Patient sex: M
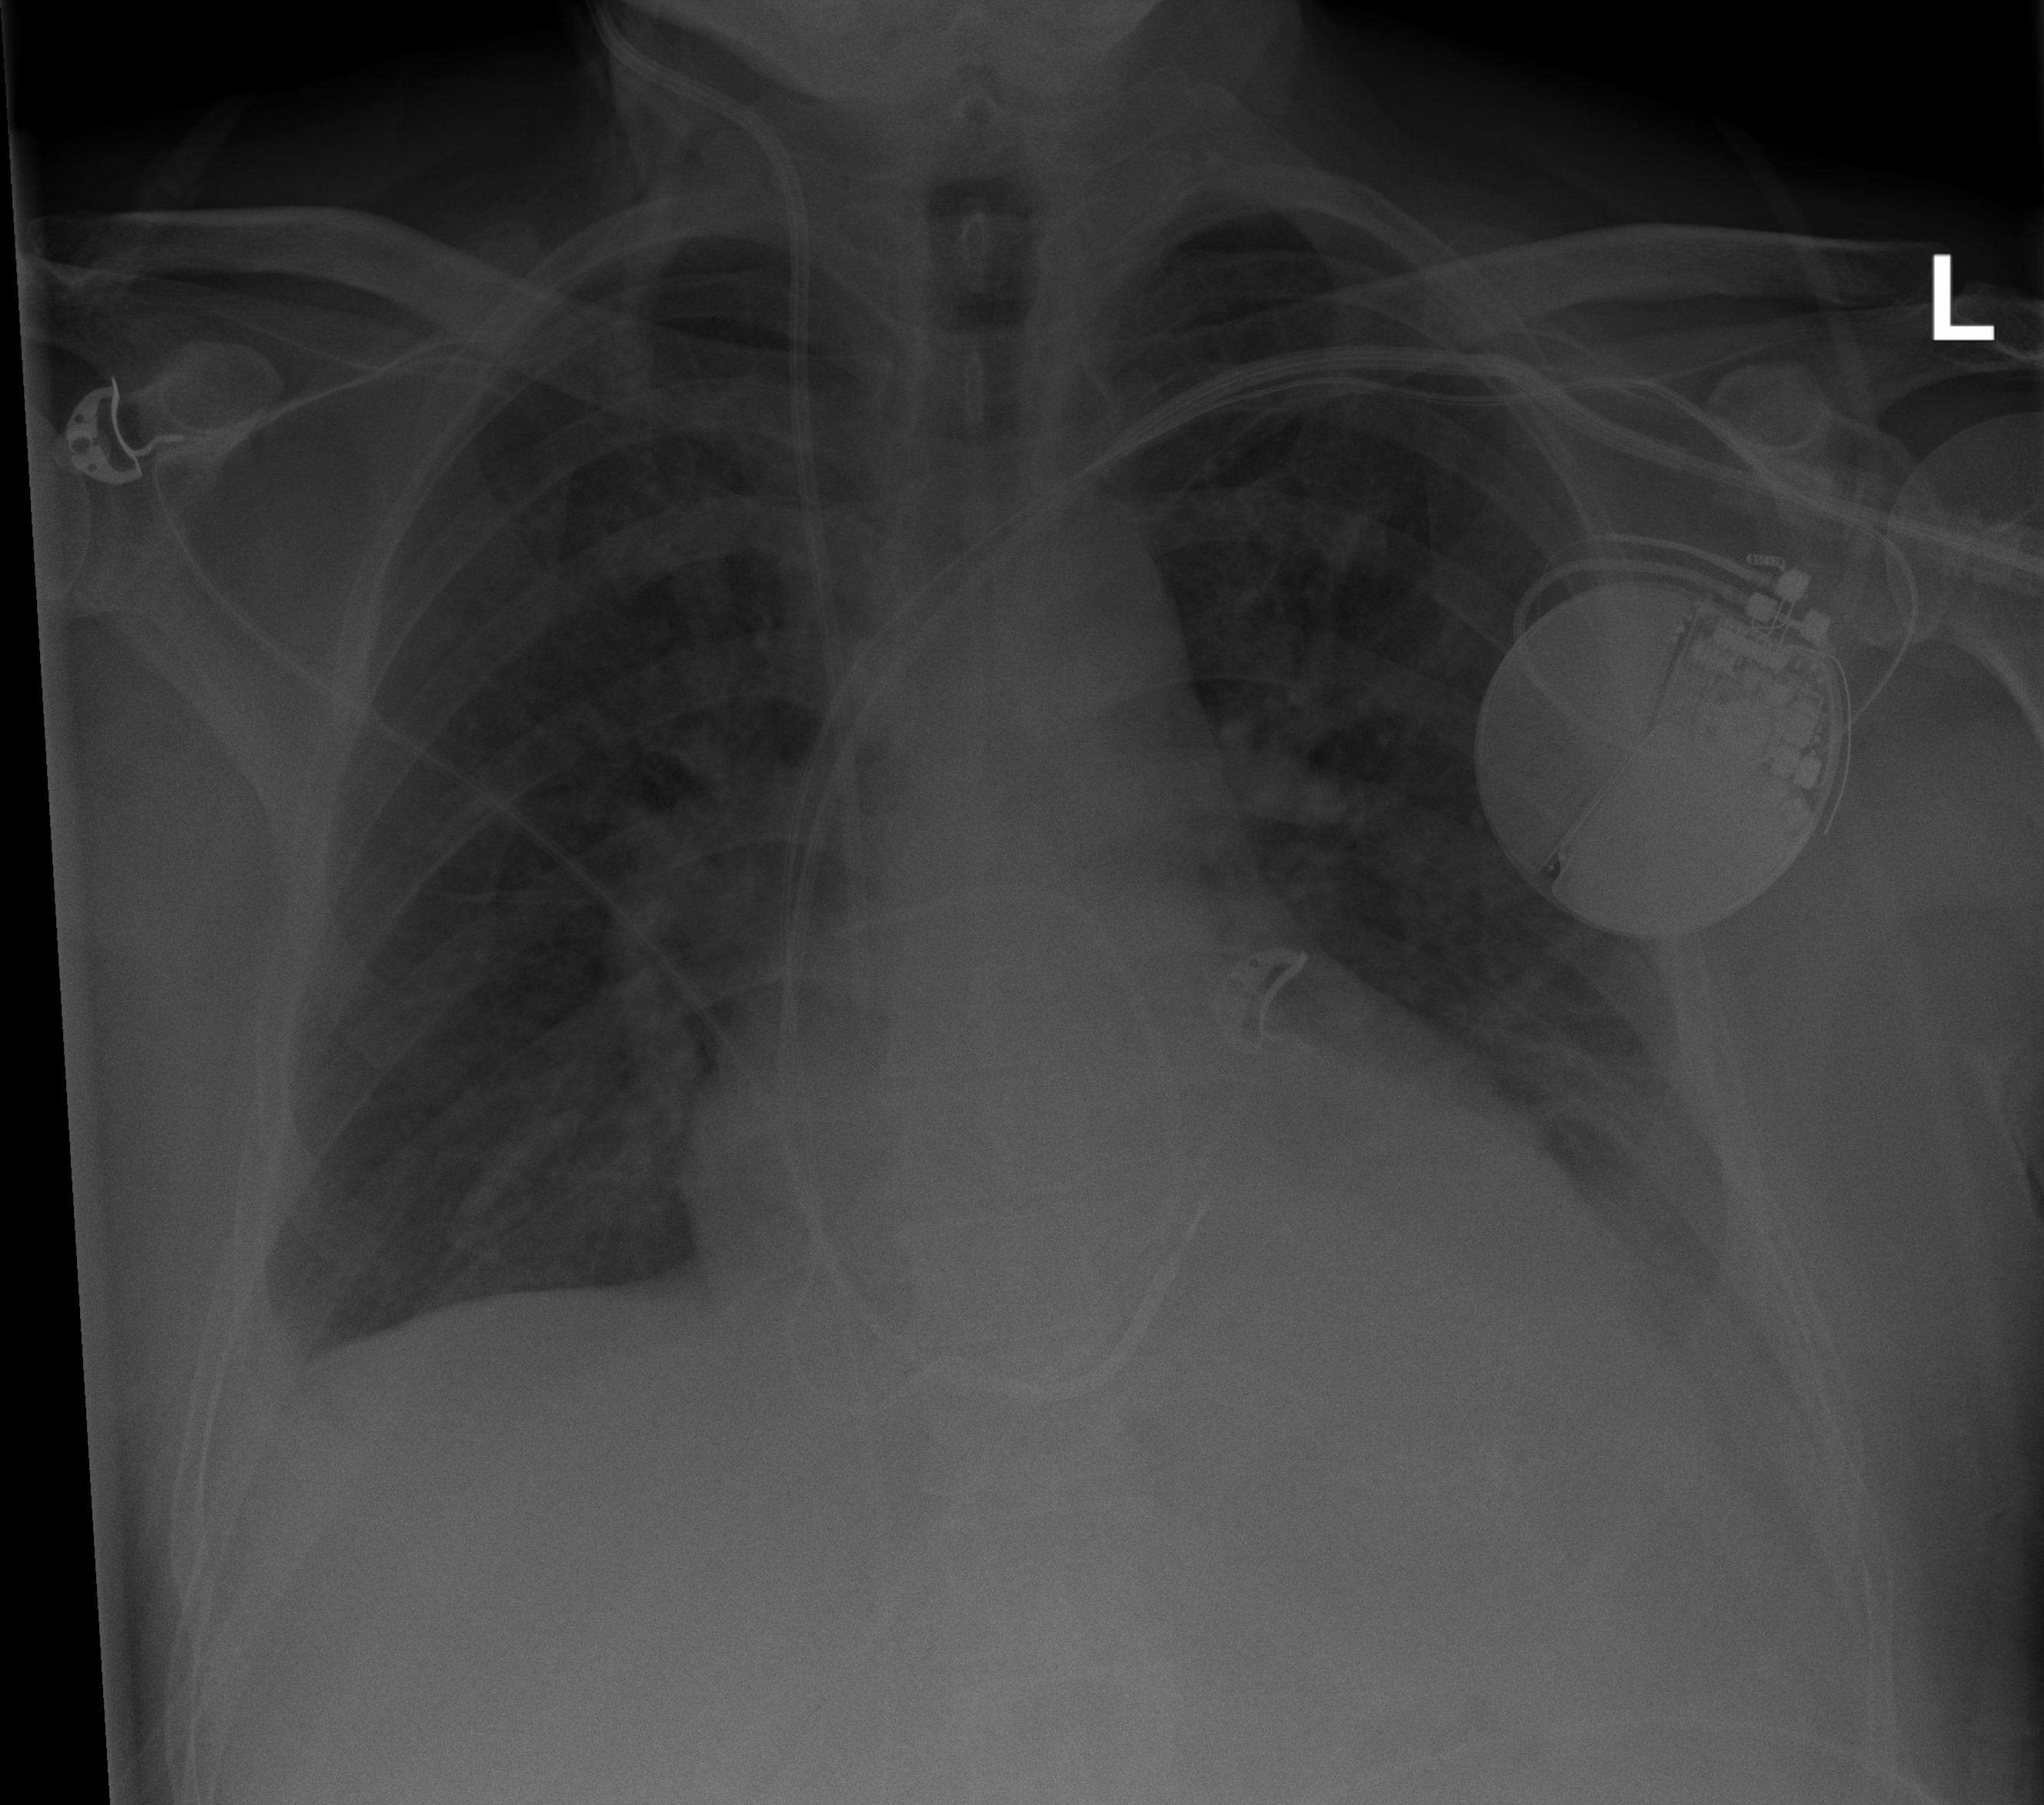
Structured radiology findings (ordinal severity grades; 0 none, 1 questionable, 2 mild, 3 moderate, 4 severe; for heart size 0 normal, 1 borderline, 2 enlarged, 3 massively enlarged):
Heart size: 2
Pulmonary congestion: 2
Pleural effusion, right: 2
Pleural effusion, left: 2
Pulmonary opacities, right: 2
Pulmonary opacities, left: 2
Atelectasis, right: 2
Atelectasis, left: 2